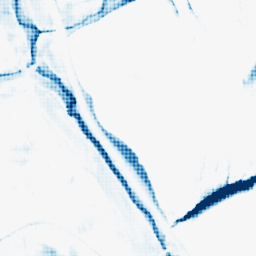
Category: morphological
Decomposition family: morphological_rect
Decomposition parameters: operation: closing
width: 20
height: 20
Upsampling method: sinc_hamming
Upsampling parameters: scale: 8
kernel_size: 8
Upsampling scale: 8